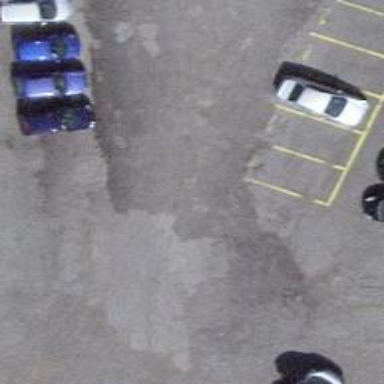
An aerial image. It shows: Road serving as parking aisle.